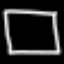
Label: square